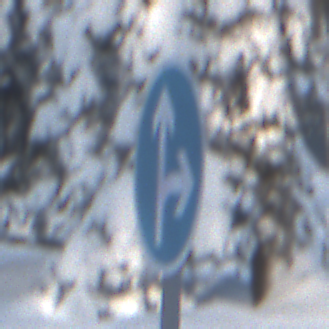
Verkehrszeichen: VorgeschriebeneFahrtrichtungGeradeausOderRechts
Umgebung: Outdoor, Nature
Tageszeit: MorningAfternoon
Wetter: Clear
Licht: Natural
Jahreszeit: Winter
Kontrast: LowContrast